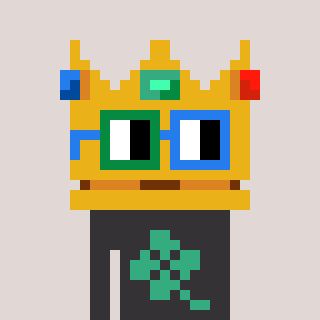
a pixel art character with square green and blue glasses, a crown-shaped head and a grayscale-colored body on a warm background